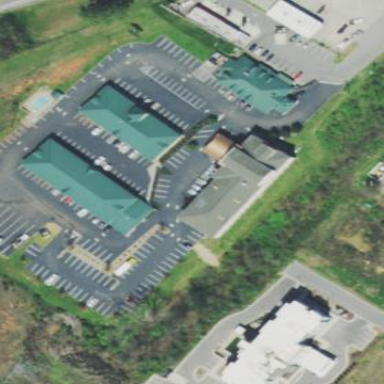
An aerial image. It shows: Hotel building.